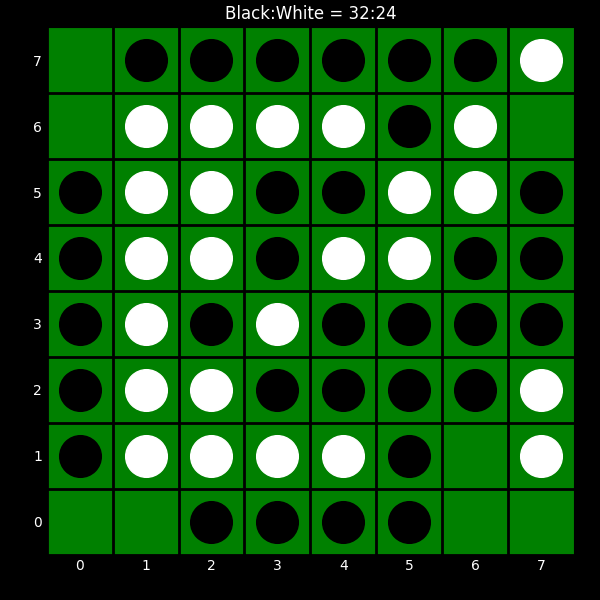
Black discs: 32
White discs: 24